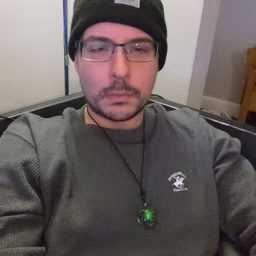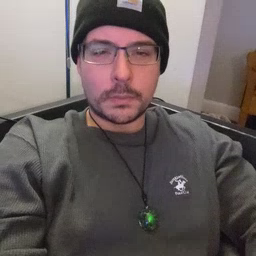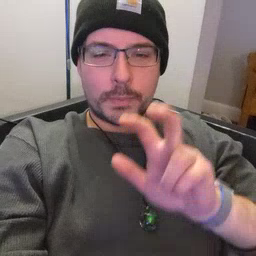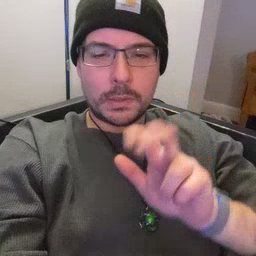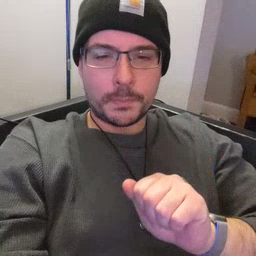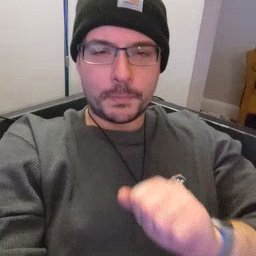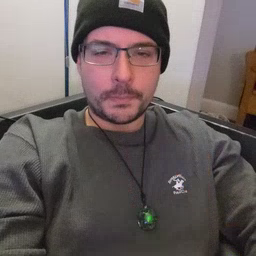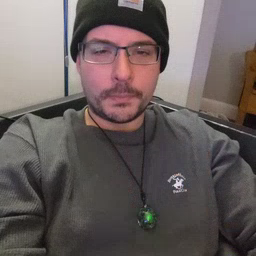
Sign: pizza